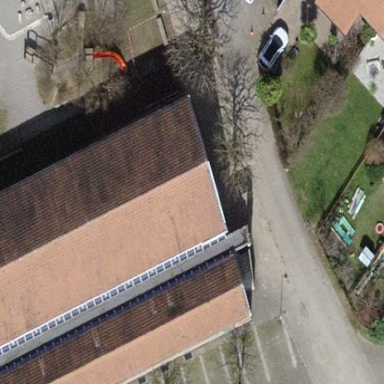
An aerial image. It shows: Sports hall building in leisure land area.